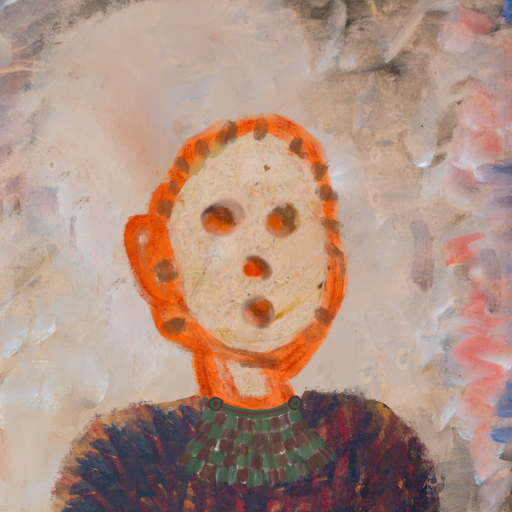
Background: Roy_Bahadur, Head And Neck Front: Rupkatha, Face Front: Rupkatha, Bust: In_The_Sun, Hair Front: Blank, Head Accessory: Blank, Second Necklace: After_Raid, Necklace: Blank, Baby: Blank